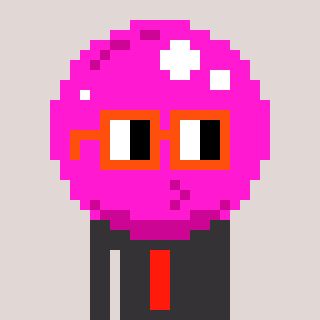
a pixel art character with square orange glasses, a bubblegum-shaped head and a grayscale-colored body on a warm background